Question: I'm trying to center a label inside a custom drawing node in Godot. The label is attached to the node. The parent node is an hexagon, which (0,0) position is in the center of the hexagon (that means, there are negative coordinates in the node). When I add the label it seems to take the center of the hexagon as its top-left corner.

However, I would like to have the center of the label in the center of the hexagon. That means, some parts of the label must have negative coordinates, but I can't find any solution to center the label the right way. Labels don't have size on Godot so I can't center it manually.
Code of Label:
'''
var label = new Label();
tile.AddChild(label);
label.SetText("1");
label.SetScale(new Vector2(1.5f,1.5f));
label.SetAlign(Godot.Label.AlignEnum.Center);
'''
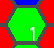
Answer: I finally found the answer. If HexTile.Radio is the radius of the hexagon, centering the label consists of changing the margins and rect position:
'''
var label = new Label();
tile.AddChild(label);
label.SetText("1");
label.SetAlign(Godot.Label.AlignEnum.Center);
label.SetValign(Godot.Label.VAlign.Center);
label.SetMargin(Margin.Left,-HexTile.Radio);
label.SetMargin(Margin.Top,-HexTile.Radio);
label.SetMargin(Margin.Right,HexTile.Radio);
label.SetMargin(Margin.Bottom,HexTile.Radio);
label.RectPosition = new Vector2(-HexTile.Radio,-HexTile.Radio);
'''